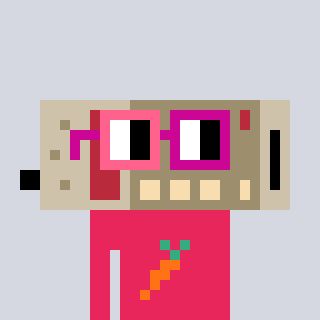
a pixel art character with square pink and red glasses, a cordless phone-shaped head and a redpinkish-colored body on a cool background